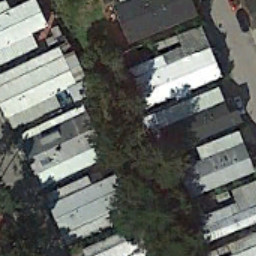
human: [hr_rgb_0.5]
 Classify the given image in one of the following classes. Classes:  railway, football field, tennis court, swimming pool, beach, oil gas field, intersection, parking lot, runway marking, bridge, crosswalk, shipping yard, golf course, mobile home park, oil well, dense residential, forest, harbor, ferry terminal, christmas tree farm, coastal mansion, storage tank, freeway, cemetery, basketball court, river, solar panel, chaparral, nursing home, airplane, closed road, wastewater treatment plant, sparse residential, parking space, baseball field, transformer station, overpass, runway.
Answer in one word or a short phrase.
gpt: mobile home park